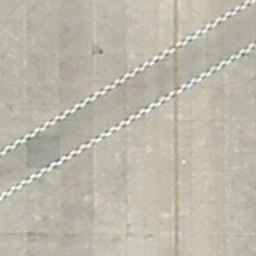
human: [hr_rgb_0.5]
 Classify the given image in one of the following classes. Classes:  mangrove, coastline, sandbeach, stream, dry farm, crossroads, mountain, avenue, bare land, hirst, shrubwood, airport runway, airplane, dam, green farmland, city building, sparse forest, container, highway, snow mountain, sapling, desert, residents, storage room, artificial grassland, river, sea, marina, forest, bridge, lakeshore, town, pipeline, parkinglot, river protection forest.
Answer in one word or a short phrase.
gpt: airport runway